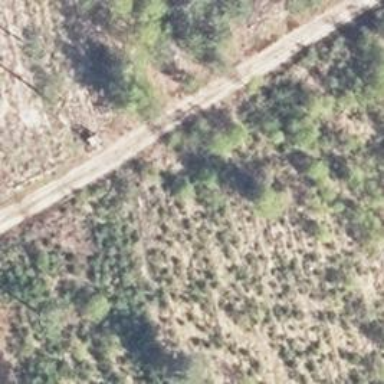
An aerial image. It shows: Sandy track road with grade 4 track type.